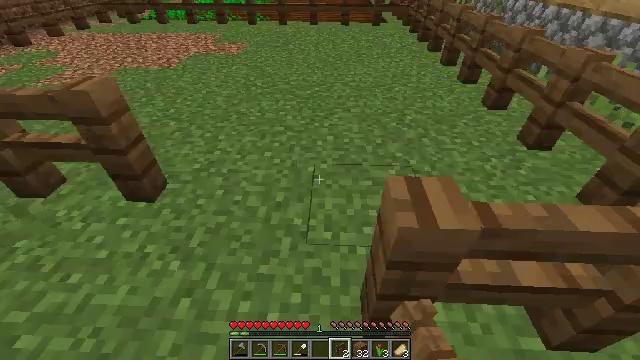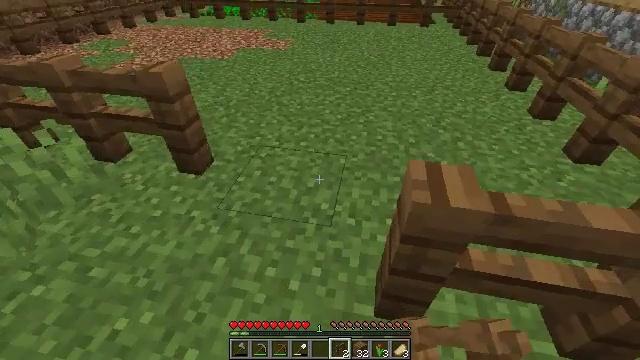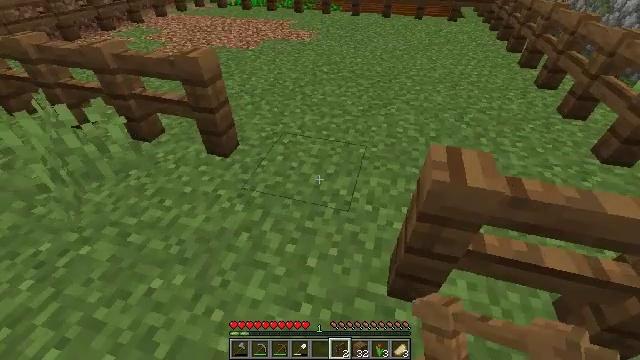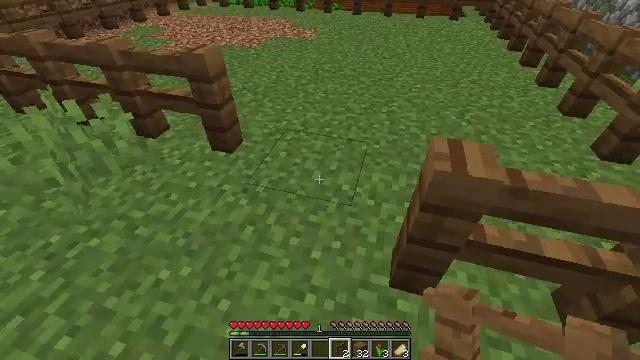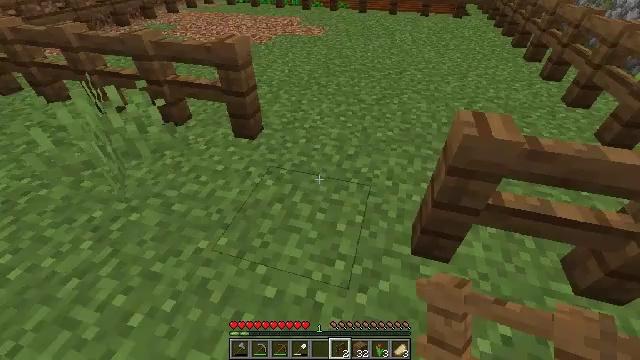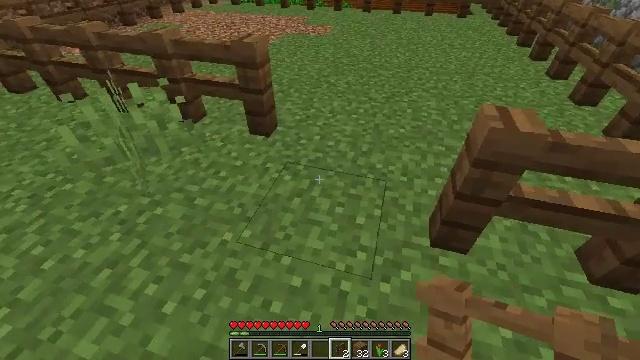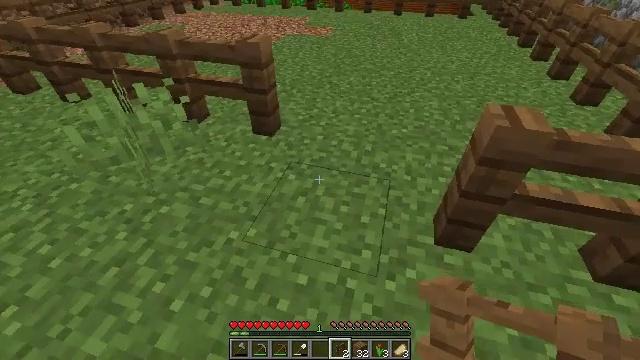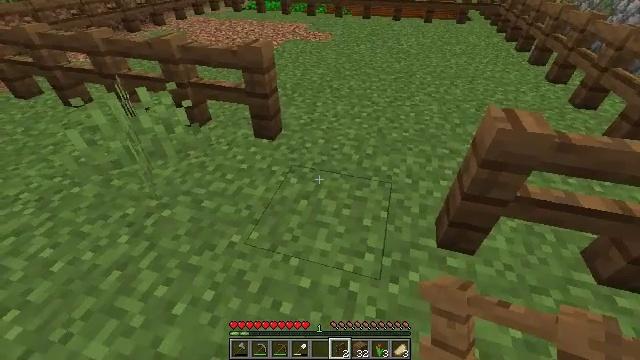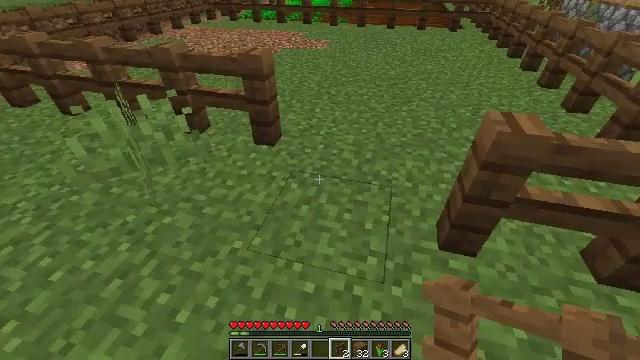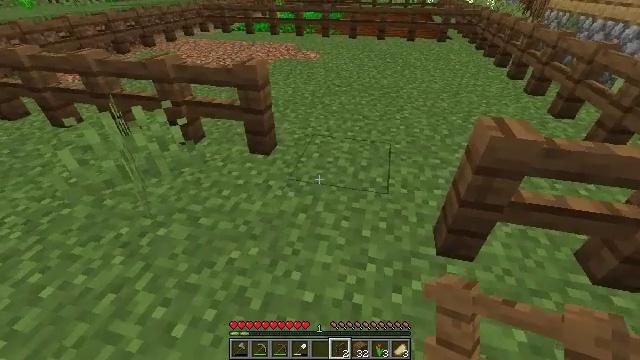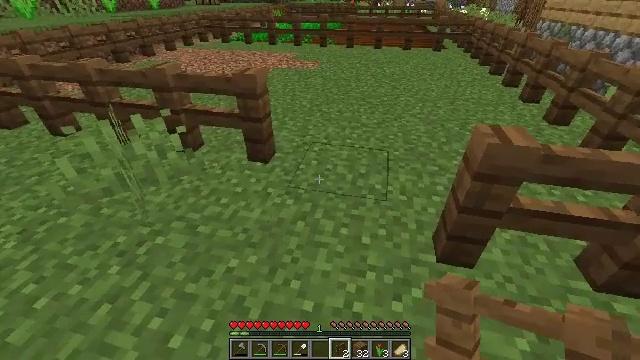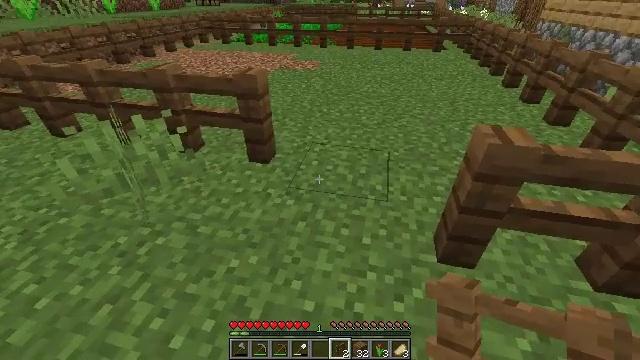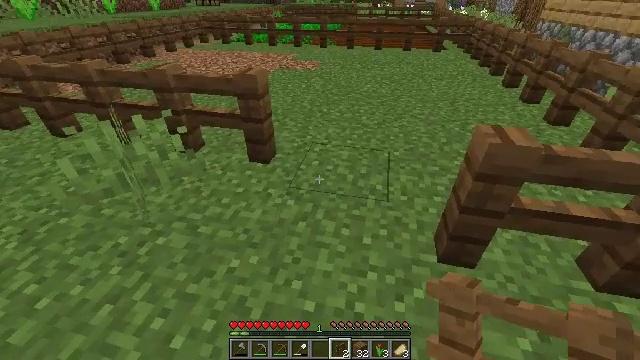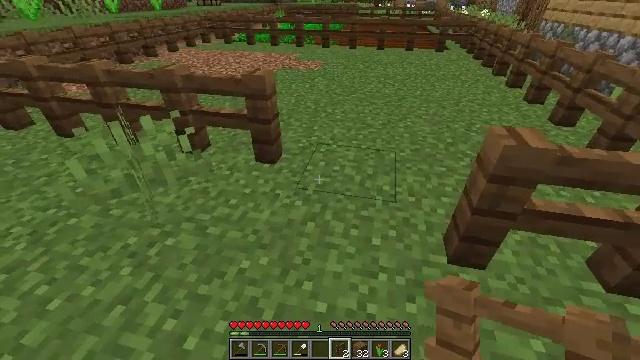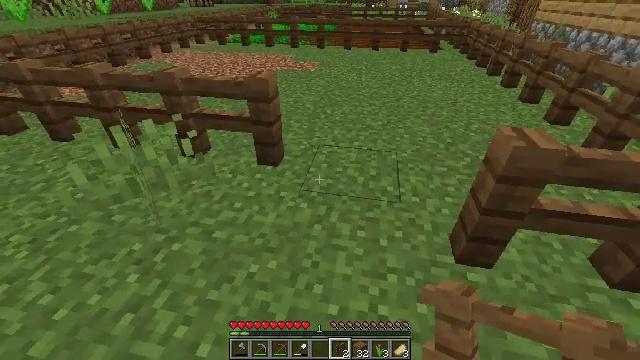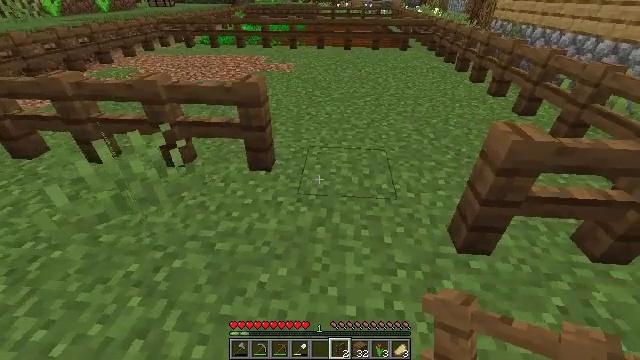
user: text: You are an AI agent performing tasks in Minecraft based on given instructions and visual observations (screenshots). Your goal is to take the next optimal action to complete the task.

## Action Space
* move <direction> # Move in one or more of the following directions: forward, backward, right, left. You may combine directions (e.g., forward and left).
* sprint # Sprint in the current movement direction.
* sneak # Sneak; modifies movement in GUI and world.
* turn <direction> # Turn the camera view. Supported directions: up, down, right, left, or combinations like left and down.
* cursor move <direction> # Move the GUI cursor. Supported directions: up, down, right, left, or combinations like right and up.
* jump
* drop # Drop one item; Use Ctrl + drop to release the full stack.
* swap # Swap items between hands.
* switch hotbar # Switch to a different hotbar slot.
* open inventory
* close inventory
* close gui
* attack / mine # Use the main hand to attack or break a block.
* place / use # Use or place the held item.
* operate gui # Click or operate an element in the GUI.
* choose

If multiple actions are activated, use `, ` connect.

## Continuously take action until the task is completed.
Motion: motion action
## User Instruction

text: Reclaim the spruce fence for reuse.
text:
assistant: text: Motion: move back, turn left
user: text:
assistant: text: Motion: move back and move left, turn left and down
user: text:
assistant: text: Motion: move back and move left
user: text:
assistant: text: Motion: move left
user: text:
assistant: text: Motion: no_op
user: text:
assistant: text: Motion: no_op
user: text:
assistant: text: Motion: no_op
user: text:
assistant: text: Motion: turn right and up
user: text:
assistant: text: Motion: turn right and up
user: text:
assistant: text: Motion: turn up
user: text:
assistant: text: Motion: no_op
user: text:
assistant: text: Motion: no_op
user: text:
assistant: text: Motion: move left
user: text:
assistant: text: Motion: move left, turn right
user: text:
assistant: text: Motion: move left, turn right
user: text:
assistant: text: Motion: turn right
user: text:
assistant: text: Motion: turn right and up
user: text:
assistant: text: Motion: turn right and up
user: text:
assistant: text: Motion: turn left and up
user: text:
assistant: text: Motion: turn left
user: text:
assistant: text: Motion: turn left and down
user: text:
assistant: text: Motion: no_op
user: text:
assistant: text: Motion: no_op
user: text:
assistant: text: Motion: move forward, turn right
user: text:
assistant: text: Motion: move forward, turn right
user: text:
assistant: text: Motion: move forward, turn right
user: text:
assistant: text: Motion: move forward, turn right and up
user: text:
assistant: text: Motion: move forward, turn right and up
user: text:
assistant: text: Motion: turn right
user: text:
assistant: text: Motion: turn right